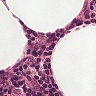
Metastatic tissue present: no